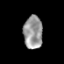
Tissue: prostate
Cell type: T cells
Senescence score: 0.3357
Nuclear area (px): 615
Mean DAPI intensity: 153.091